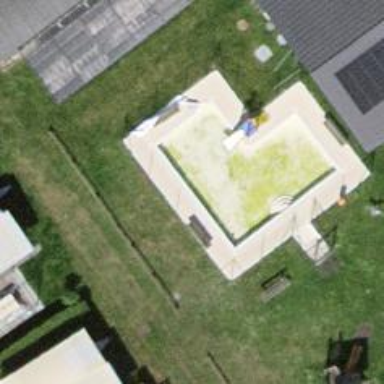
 perfect for swimming and other water activities."